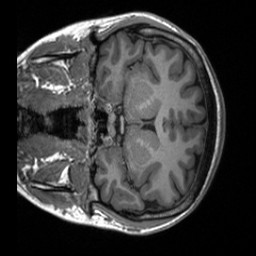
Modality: T1w
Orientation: coronal
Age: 20
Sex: female
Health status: healthy
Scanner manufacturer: siemens
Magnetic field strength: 3 T
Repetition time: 2 s
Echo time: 0.00232 s